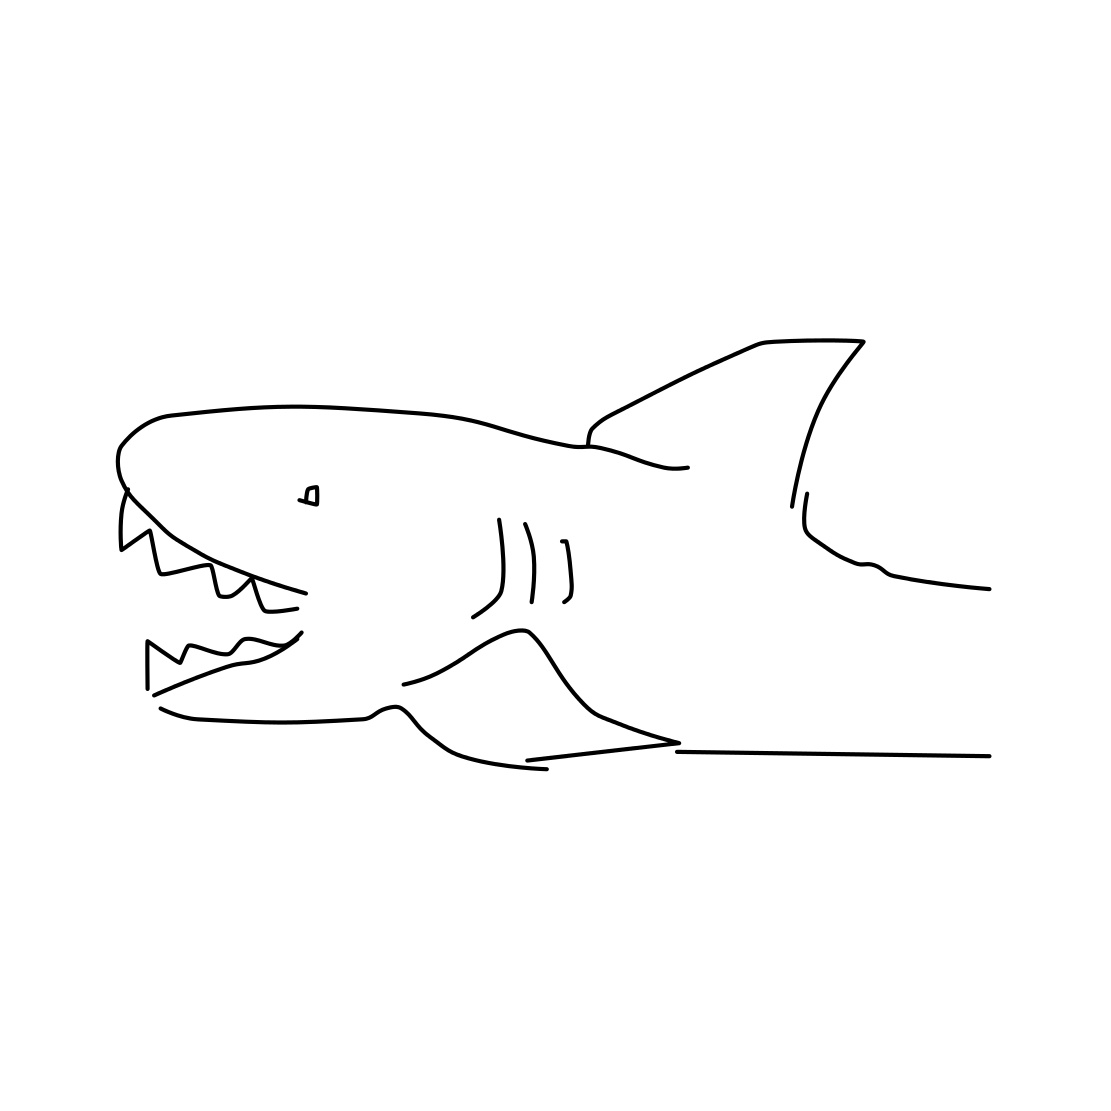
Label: shark